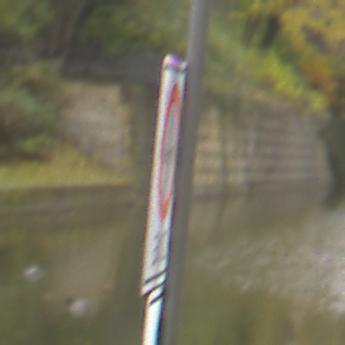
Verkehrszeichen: BeginnUmweltzone
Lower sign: FreistellungVomVerkehrsverbot3
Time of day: MorningAfternoon
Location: Outdoor (Nature)
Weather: Overcast
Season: Autumn
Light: Natural